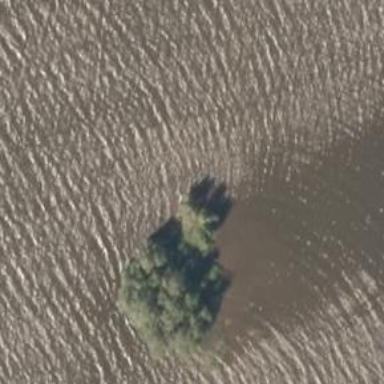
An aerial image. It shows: Islet.